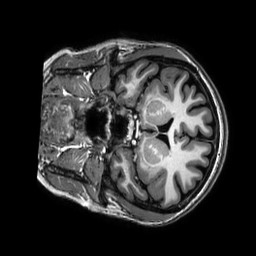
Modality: T1w
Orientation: coronal
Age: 29
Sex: female
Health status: healthy
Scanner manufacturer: philips
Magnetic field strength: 3 T
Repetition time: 0.009 s
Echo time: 0.003996 s